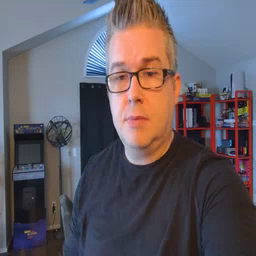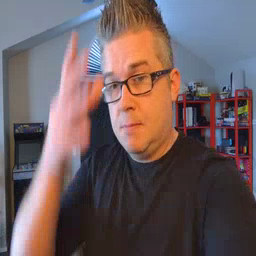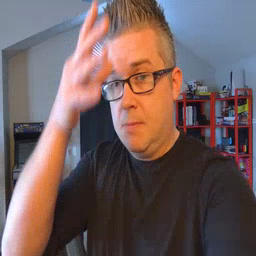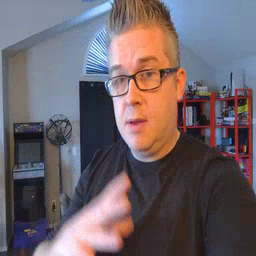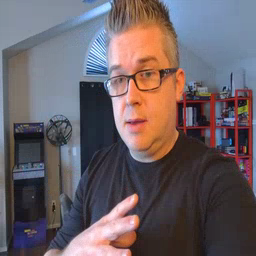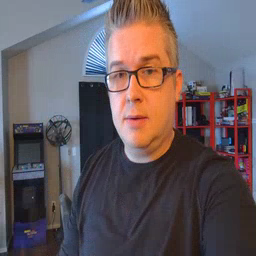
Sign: man